Aerial crown-view tile of a tropical tree (Barro Colorado Island, Panama), acquired 20250317:
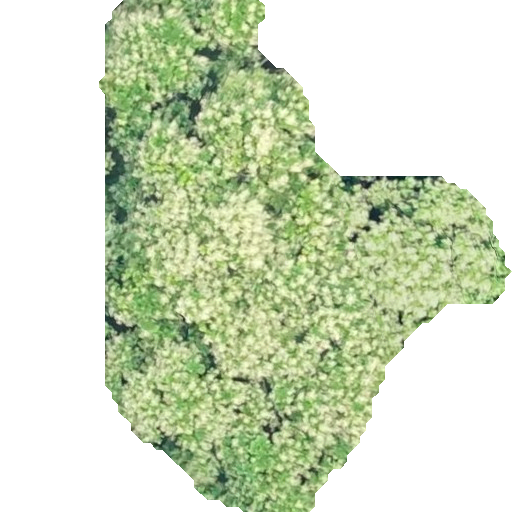
Species: Anacardium excelsum
GBIF accepted scientific name: Anacardium excelsum
Crown area: 195.636 m²